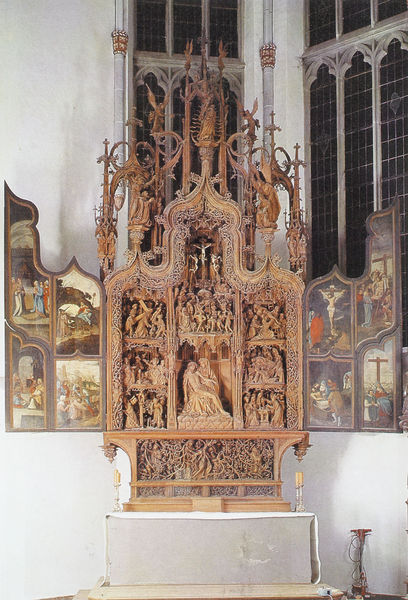
Titel: Sieben-Schmerzen-Retabel
Standort: Kalkar, Nikolaikirche (EU - D - NRW)
Schlagwörter: fenster, holz, nacht, wand, gotik, türen, kerze, bemalt, kreuz, altar, schnitzerei, spitzbogen, christus, jesus, kreuzigung, pieta, filigran, maria, szenen, tryptichon, triptychon, bildtafeln, blitzlicht, bleiverglasung, schniterei